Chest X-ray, PA view. Patient: 72 years old, sex F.
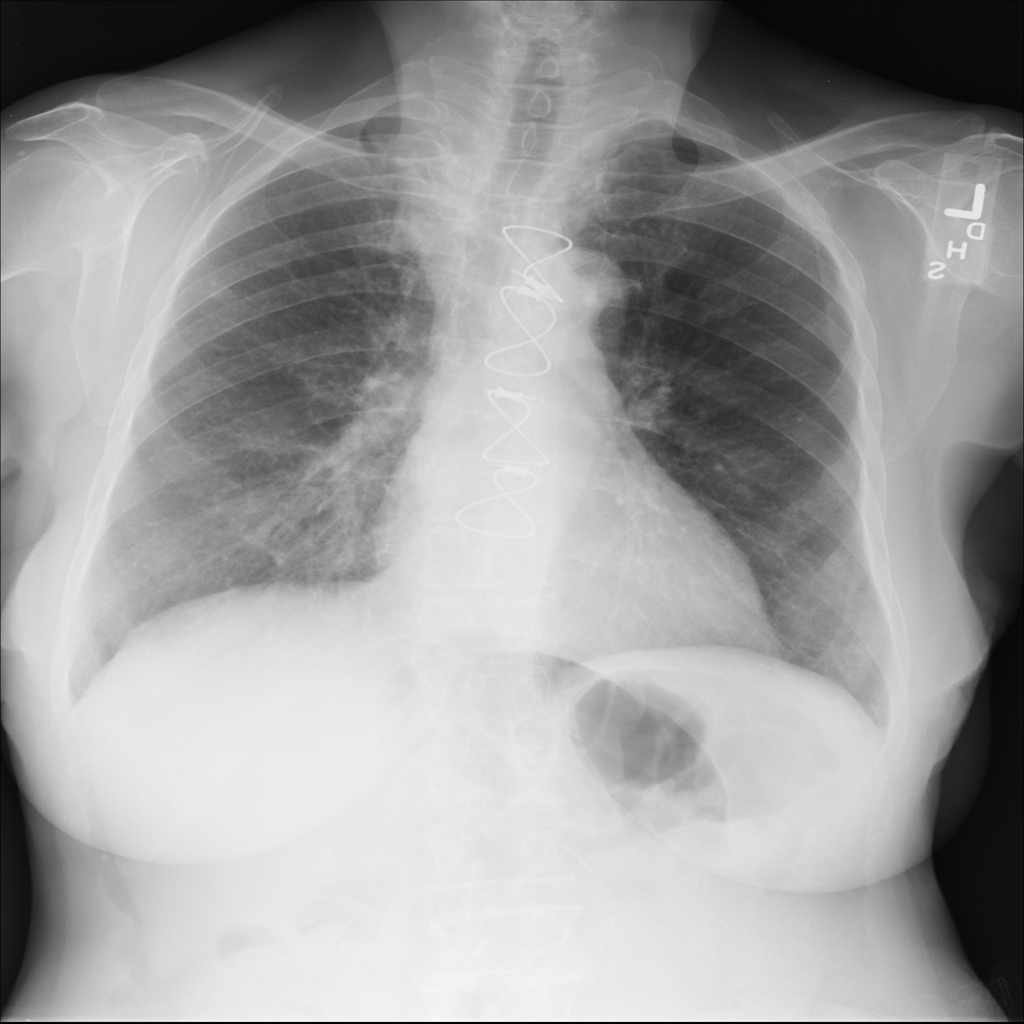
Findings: Mass